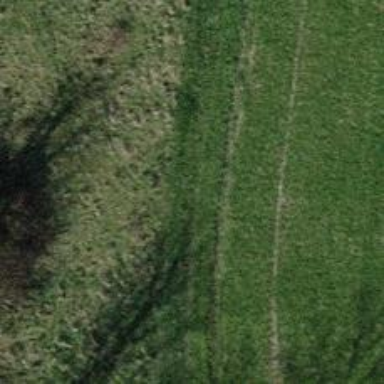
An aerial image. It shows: Grass track with grade3 surface.